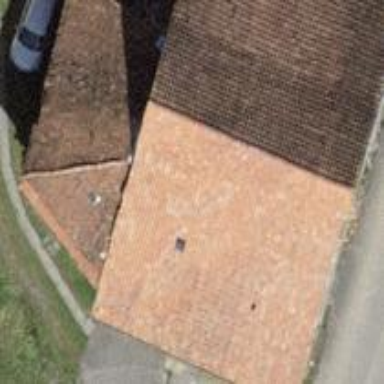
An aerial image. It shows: Rural barn.